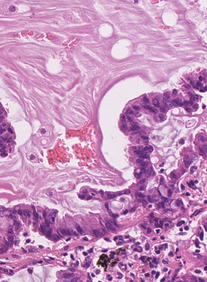
Tumor epithelial tissue: yes
Tumor-associated stroma tissue: yes
Normal tissue: no